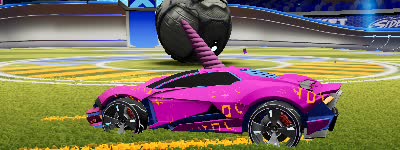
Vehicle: werewolf